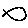
Label: fish